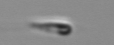
Label: flagellate_morphotype3